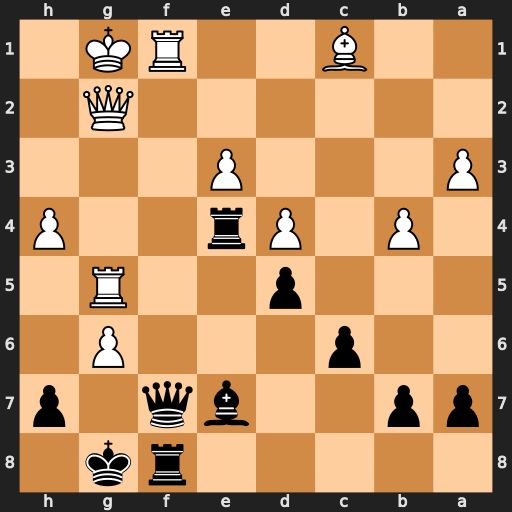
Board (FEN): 5rk1/pp2bq1p/2p3P1/3p2R1/1P1Pr2P/P3P3/6Q1/2B2RK1
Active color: b
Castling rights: -
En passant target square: -
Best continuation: Qxf1+ Qxf1 Rxf1+